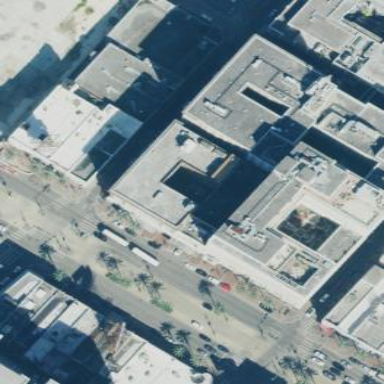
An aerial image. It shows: Hotel building.